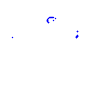
Particle: proton